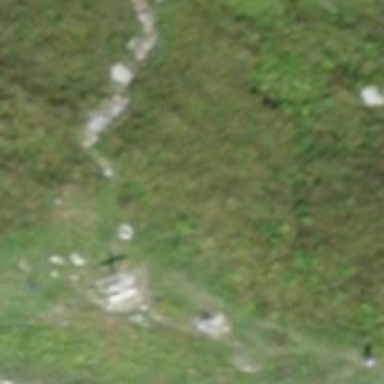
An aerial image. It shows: Wayside cross with historic significance.